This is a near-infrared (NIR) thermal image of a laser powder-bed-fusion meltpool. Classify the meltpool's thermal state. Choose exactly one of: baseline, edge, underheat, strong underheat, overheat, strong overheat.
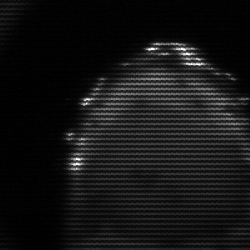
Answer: edge